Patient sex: M
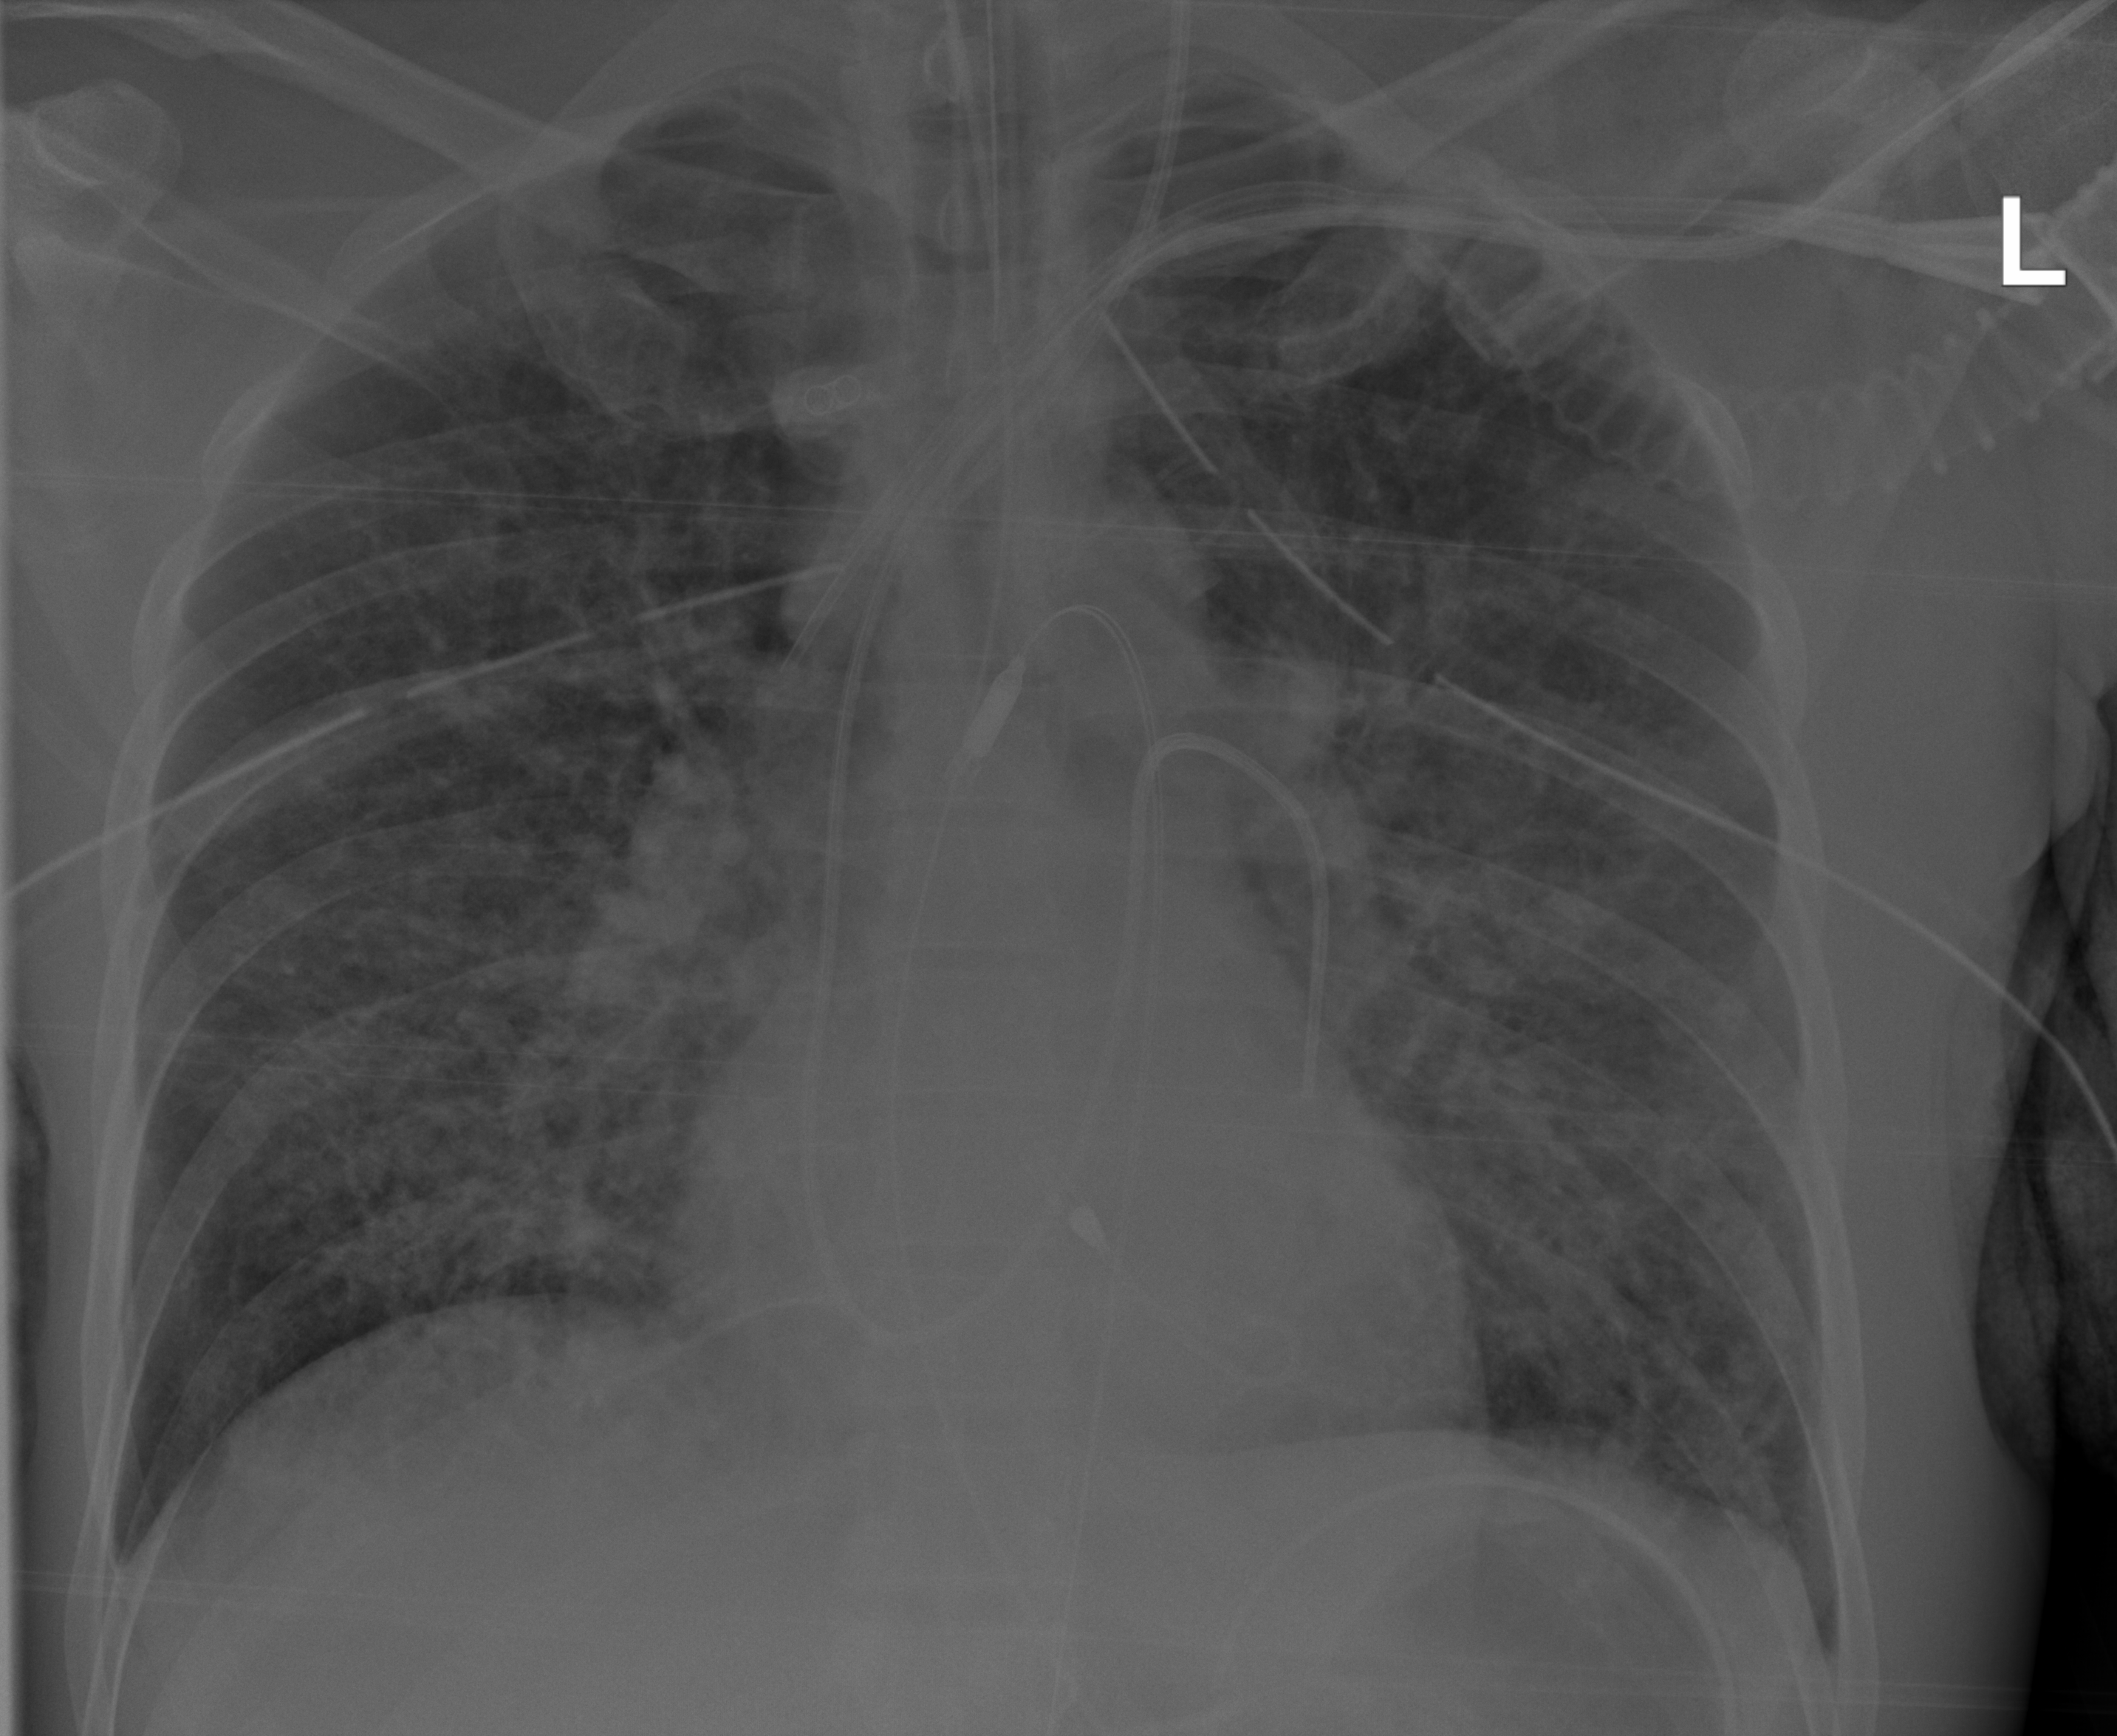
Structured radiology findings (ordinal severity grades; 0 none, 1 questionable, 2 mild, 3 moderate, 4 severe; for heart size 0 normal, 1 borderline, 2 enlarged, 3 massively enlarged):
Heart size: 0
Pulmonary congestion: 3
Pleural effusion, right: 2
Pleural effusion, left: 2
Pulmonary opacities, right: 3
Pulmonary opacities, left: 3
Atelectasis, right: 2
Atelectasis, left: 2